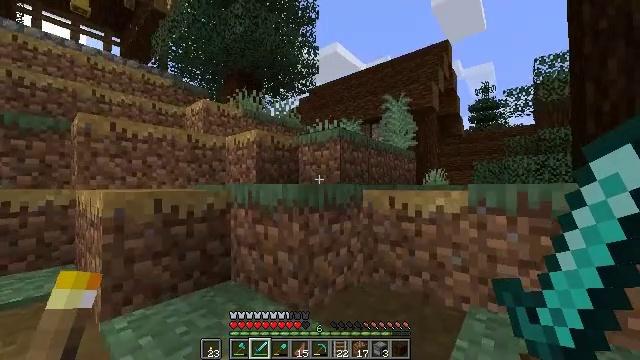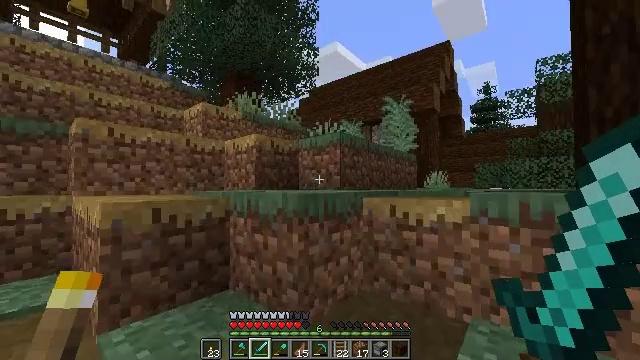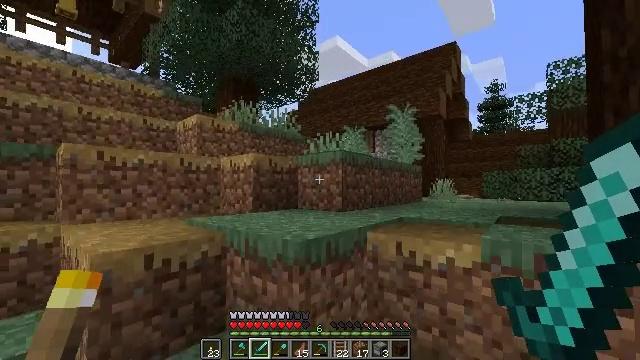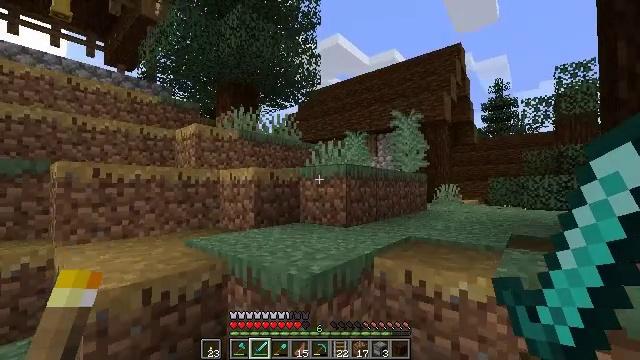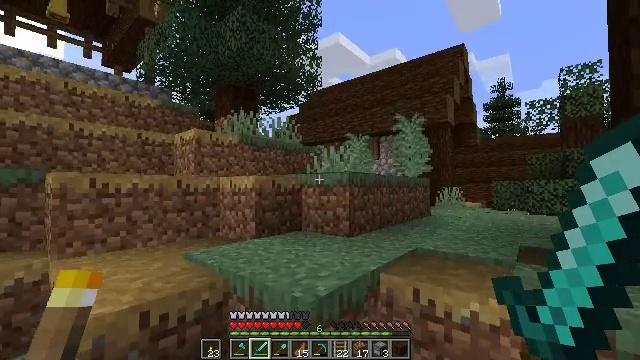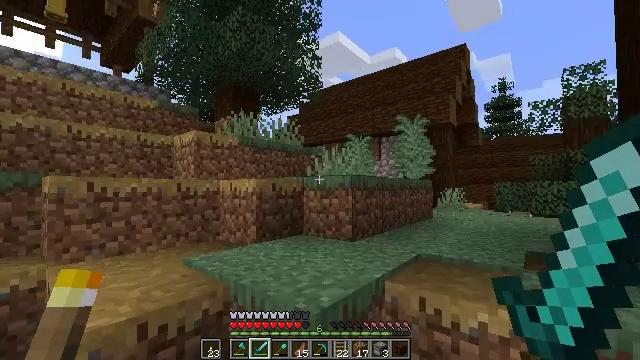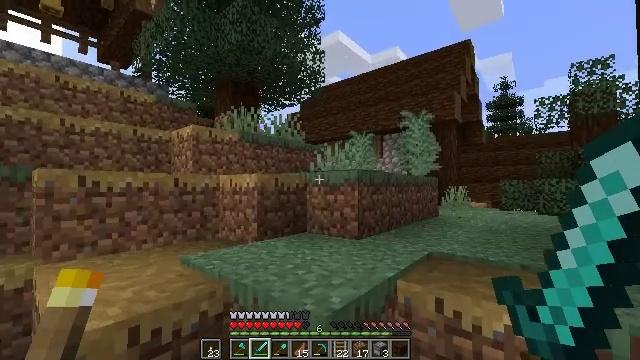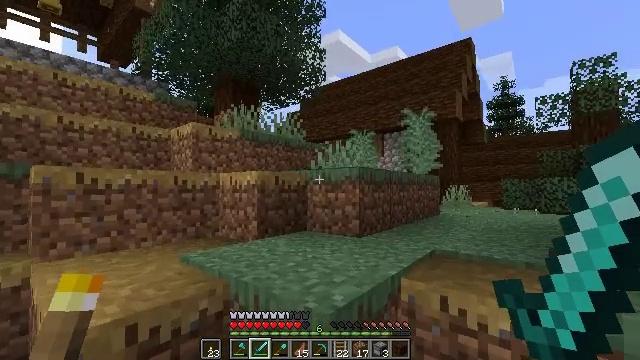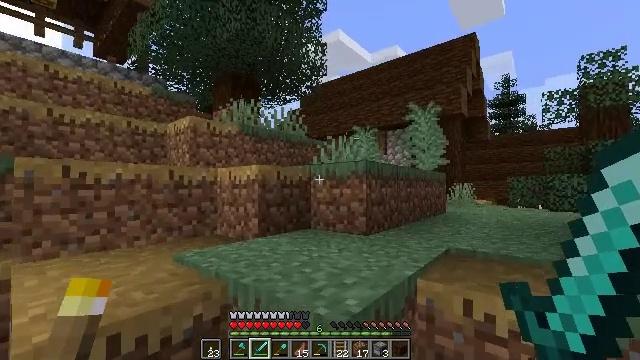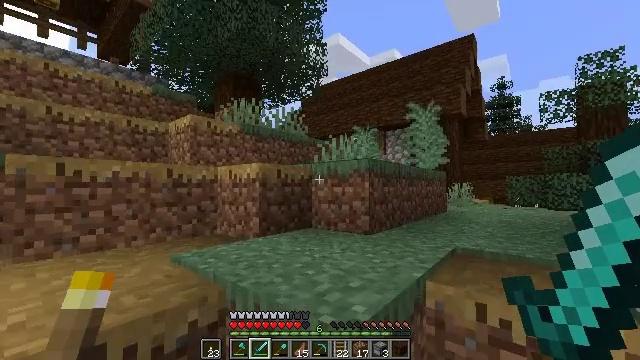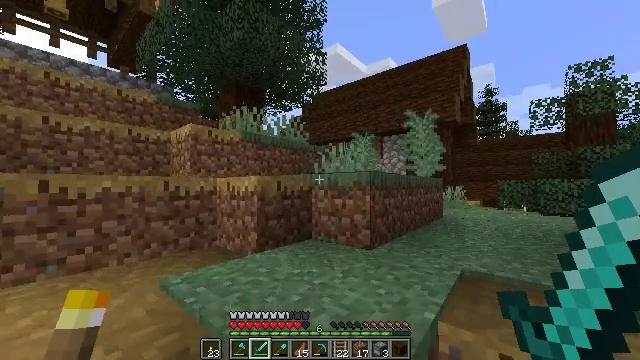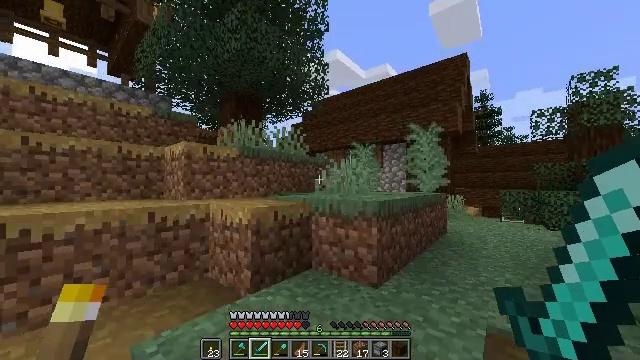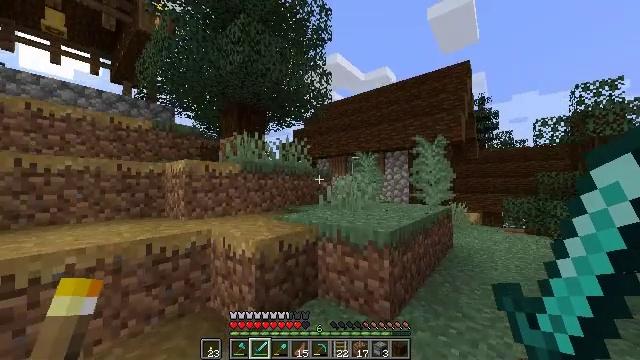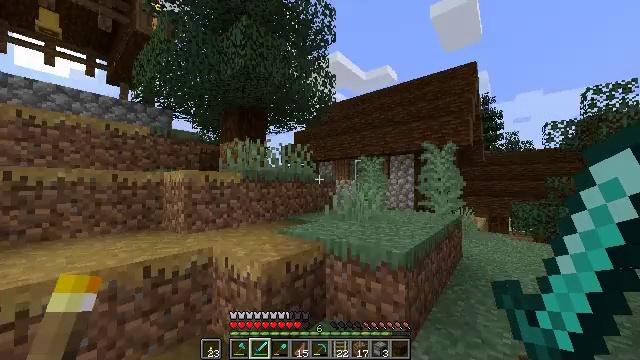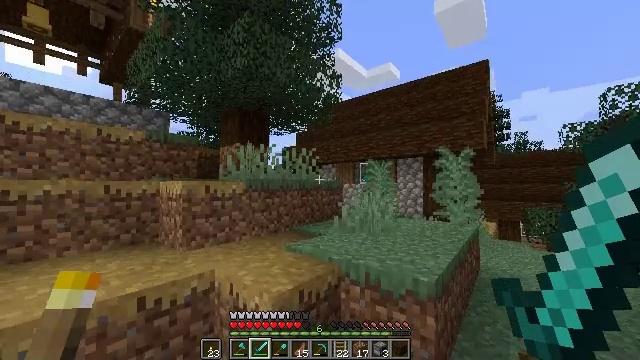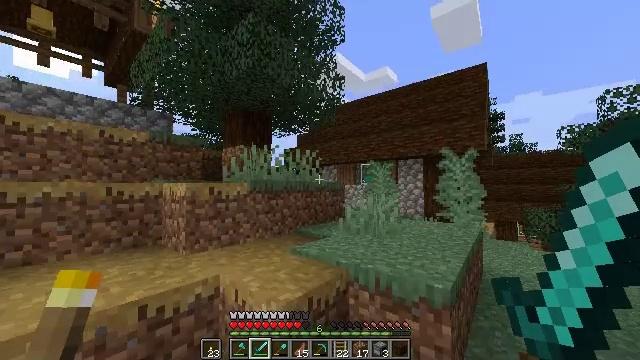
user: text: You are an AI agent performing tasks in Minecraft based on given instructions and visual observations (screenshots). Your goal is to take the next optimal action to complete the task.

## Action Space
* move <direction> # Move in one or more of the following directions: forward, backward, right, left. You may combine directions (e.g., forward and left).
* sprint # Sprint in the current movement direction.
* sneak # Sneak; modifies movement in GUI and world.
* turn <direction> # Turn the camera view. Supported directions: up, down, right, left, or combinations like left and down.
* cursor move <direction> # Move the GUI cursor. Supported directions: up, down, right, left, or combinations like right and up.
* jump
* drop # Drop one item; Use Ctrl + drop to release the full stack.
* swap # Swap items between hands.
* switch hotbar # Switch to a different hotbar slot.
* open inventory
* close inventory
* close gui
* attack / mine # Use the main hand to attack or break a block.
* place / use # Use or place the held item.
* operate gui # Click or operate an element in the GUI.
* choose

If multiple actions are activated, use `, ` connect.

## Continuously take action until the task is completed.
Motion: motion action
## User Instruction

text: Collect the large fern.
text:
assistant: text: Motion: move forward, sprint, jump
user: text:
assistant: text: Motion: move forward, jump
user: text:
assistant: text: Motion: move forward, jump
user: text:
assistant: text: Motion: move forward, jump
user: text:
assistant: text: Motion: move forward, jump
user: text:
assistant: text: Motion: move forward, jump
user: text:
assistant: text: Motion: move forward, jump
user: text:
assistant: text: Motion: move forward, sprint, jump
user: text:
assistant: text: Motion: move forward, sprint, jump
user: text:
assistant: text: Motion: move forward, sprint, jump
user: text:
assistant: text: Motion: move forward, sprint, jump
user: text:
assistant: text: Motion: move forward, jump
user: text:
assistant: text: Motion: move forward, jump
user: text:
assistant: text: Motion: move forward, jump
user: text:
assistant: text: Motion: move forward, jump
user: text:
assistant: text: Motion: move forward, turn right and down, jump
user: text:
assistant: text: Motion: move forward, turn right and down, jump
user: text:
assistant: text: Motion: move forward, turn right, jump
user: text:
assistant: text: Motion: move forward, sprint, turn right and down, jump
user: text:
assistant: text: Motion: move forward, sprint, turn right and down, jump
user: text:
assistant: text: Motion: move forward, sprint, turn right and down, jump
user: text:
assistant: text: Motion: move forward, sprint, jump
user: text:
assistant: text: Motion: move forward, jump
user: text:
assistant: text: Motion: move forward, jump
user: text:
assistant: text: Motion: move forward, jump
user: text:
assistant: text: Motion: move forward, jump
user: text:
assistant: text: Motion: move forward, jump
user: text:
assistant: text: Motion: move forward, jump
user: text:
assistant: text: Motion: move forward, turn down, jump
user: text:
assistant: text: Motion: move forward, sprint, turn left and down, jump